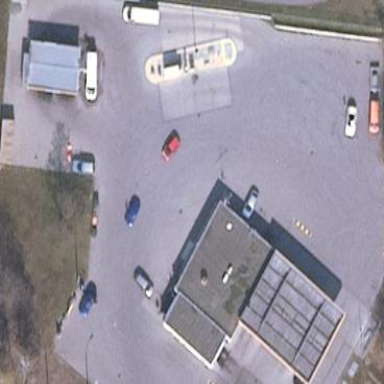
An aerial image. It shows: Commercial building.